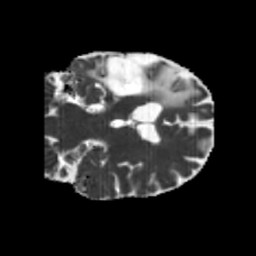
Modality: MD
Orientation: coronal
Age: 49
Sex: male
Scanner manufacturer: siemens
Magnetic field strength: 3 T
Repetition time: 5.25 s
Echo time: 0.08 s